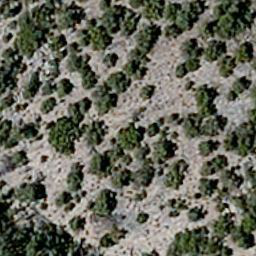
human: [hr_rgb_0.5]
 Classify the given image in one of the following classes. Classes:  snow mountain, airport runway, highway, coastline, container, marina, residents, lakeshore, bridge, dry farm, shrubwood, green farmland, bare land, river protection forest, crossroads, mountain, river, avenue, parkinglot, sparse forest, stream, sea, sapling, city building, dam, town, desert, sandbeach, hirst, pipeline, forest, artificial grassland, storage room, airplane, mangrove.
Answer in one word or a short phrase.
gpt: sparse forest